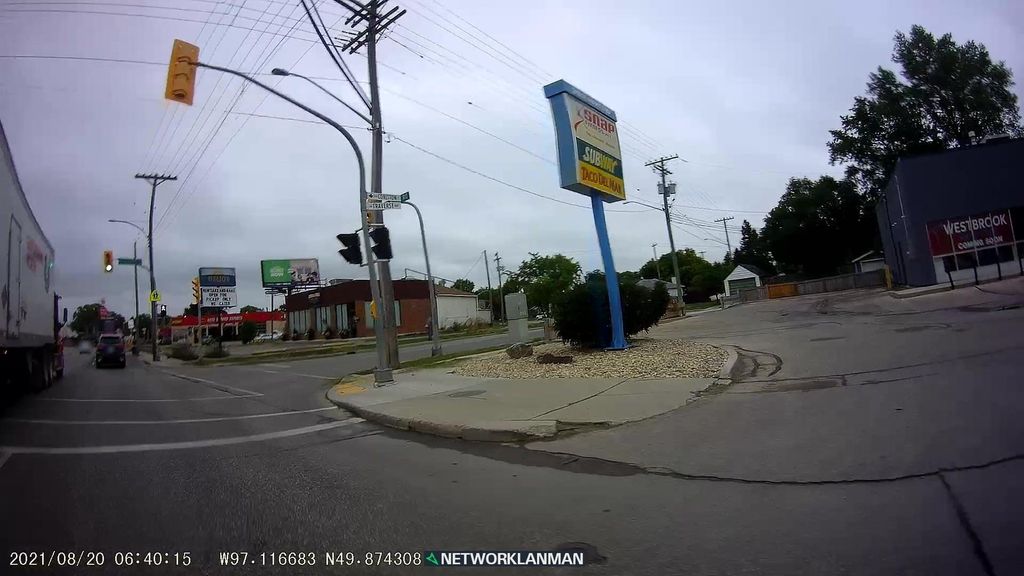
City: winnipeg